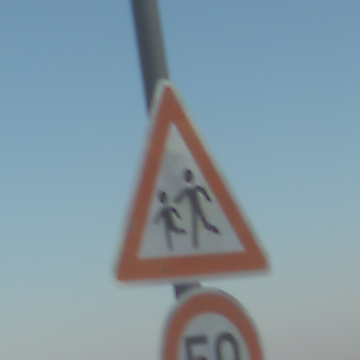
Verkehrszeichen: KinderRechts
Zusatzzeichen unten: Geschwindigkeit50
Umgebung: Outdoor, Nature
Tageszeit: SunriseSunset
Wetter: Clear
Licht: Natural
Jahreszeit: NotSpecified
Kontrast: HighContrast